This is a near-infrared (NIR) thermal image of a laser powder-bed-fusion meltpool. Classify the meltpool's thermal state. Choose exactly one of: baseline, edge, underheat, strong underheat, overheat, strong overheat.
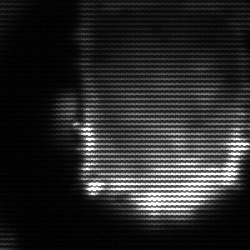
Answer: baseline